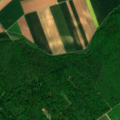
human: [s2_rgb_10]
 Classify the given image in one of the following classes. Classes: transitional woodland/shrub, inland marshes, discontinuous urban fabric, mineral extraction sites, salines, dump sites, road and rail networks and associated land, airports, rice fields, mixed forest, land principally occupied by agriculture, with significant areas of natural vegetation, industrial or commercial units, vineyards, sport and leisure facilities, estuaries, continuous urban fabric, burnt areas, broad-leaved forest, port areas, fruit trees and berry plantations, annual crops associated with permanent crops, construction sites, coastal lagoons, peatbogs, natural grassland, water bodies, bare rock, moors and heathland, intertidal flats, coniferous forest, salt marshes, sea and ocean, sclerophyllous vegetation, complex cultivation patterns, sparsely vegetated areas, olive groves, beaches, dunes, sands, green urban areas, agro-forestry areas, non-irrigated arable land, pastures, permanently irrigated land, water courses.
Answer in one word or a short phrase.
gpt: non-irrigated arable land, broad-leaved forest